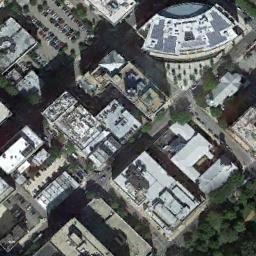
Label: commercial_area